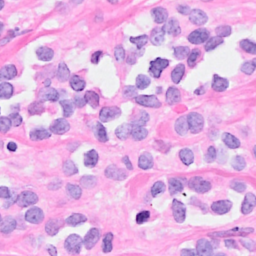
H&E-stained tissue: Breast